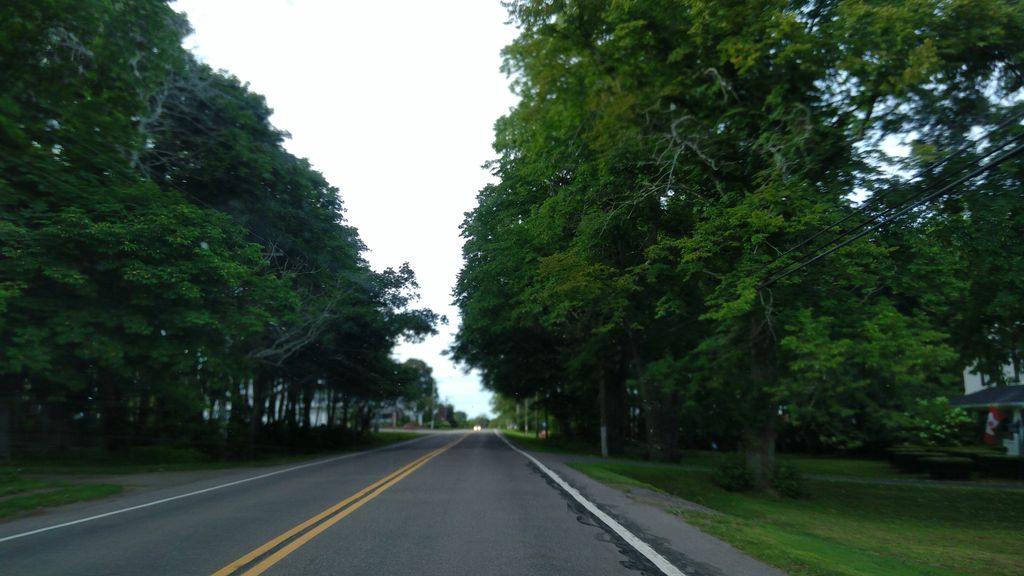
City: charlottetown